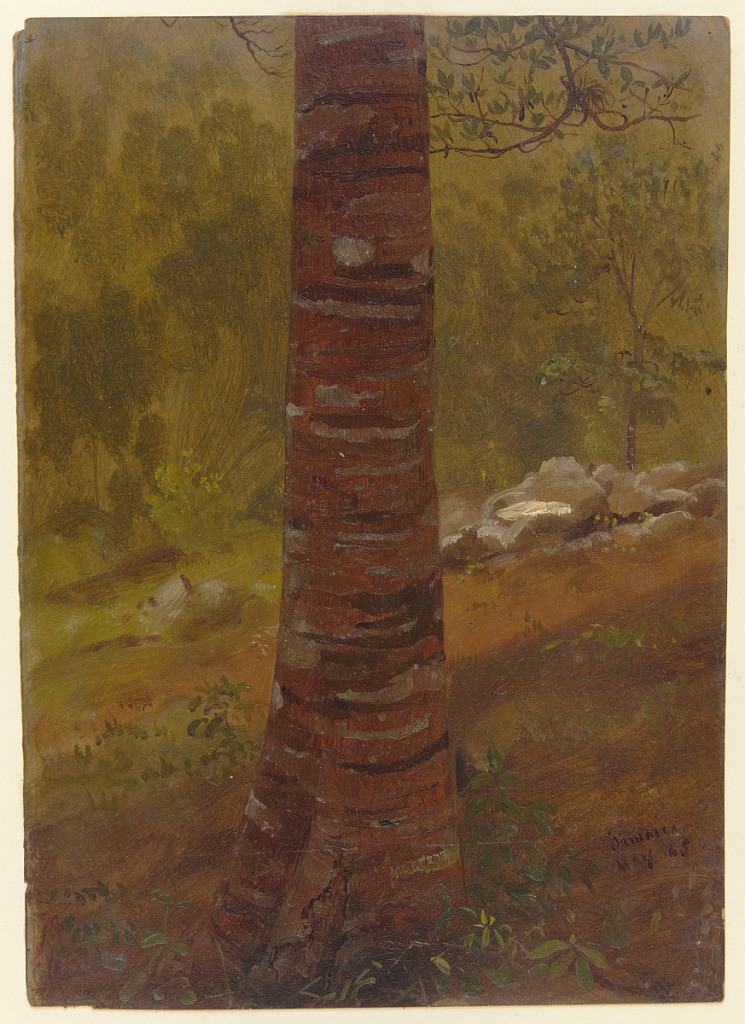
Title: Tree Trunk, Jamaica
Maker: Frederic Edwin Church, American, 1826–1900
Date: May 1865
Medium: Oil and graphite on paperboard
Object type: Drawing
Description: Botanical sketch of the trunk of what is likely a palm tree in Jamaica. Visible from its base, the tree is cut off midway up. Surface of the trunk is marked by lateral gray and brown bands. Behind the tree in the middle distance, a dirt road stretches across the composition. A loosely rendered backdrop of trees and other greenery serves as the background.